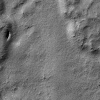
Atmospheric dust classification: not_dusty